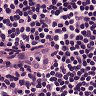
Metastatic tissue present: no